Chest X-ray:
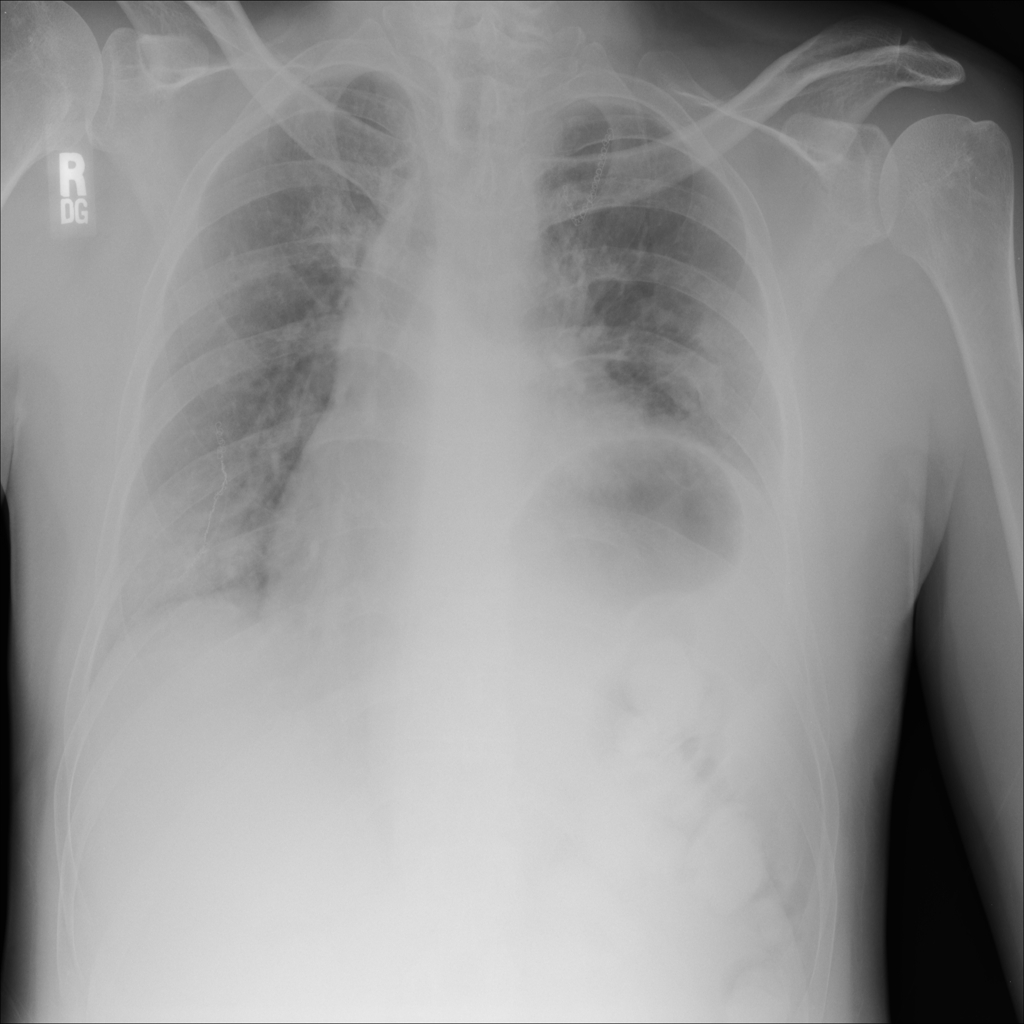
Findings: Consolidation, Fracture
No abnormal finding: no